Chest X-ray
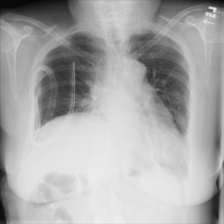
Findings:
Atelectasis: negative
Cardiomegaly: negative
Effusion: negative
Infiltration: negative
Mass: positive
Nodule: negative
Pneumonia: negative
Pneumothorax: negative
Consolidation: negative
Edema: negative
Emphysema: negative
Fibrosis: negative
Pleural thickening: negative
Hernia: negative